Aerial crown-view tile of a tropical tree (Barro Colorado Island, Panama), acquired 20250124:
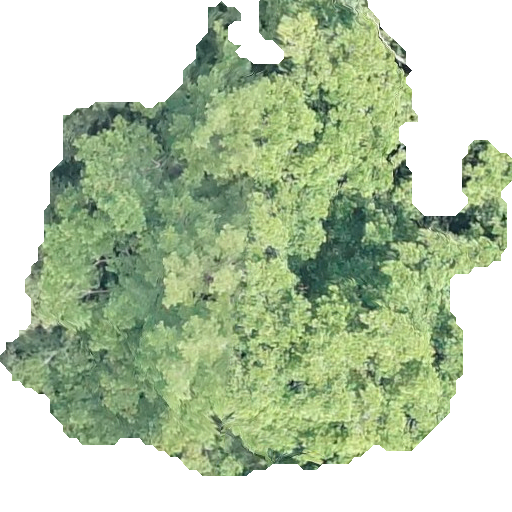
Species: Terminalia amazonia
GBIF accepted scientific name: Terminalia amazonica
Crown area: 242.383 m²